Question: Is there any way to avoid the rendered HTML elements in a 'WebView' from being cut when printing?
This is a sample of what I'm trying to avoid:

I'm printing to PDF using the following code:
'''
// Copy the NSPrintInfo's sharedPrintInfo dictionary to start off with sensible defaults
NSDictionary* defaultValues = [[NSPrintInfo sharedPrintInfo] dictionary];
NSMutableDictionary* printInfoDictionary = [NSMutableDictionary dictionaryWithDictionary:defaultValues];
// Set the target destination for the file
[printInfoDictionary setObject:[savePanel URL] forKey:NSPrintJobSavingURL];
// Create the print NSPrintInfo instance and change a couple of values
NSPrintInfo* printInfo = [[[NSPrintInfo alloc] initWithDictionary: printInfoDictionary] autorelease];
[printInfo setJobDisposition:NSPrintSaveJob];
[printInfo setRightMargin:30.0];
[printInfo setLeftMargin:30.0];
[printInfo setTopMargin:70.0];
[printInfo setBottomMargin:70.0];
[printInfo setHorizontalPagination: NSFitPagination];
[printInfo setVerticalPagination: NSAutoPagination];
[printInfo setVerticallyCentered:NO];
[printInfo setHorizontallyCentered:NO];
// Create the print operation and fire it up, hiding both print and progress panels
NSPrintOperation* printOperation = [NSPrintOperation printOperationWithView:view printInfo:printInfo];
[printOperation setShowsPrintPanel:NO];
[printOperation setShowsProgressPanel:NO];
[printOperation runOperation];
'''
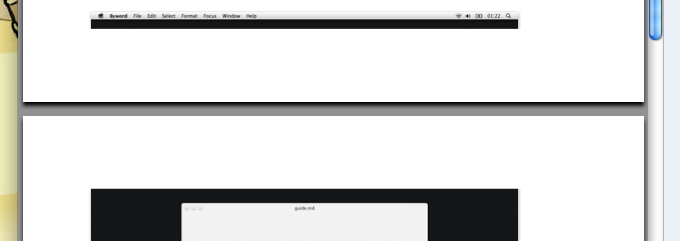
Answer: It's highly likely that the problem there is in the CSS you're using to render the webview. Just make sure you're not using any container divs with "position: fixed".